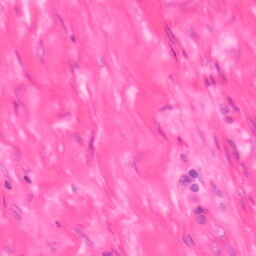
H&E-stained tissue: Colon